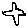
Label: bird